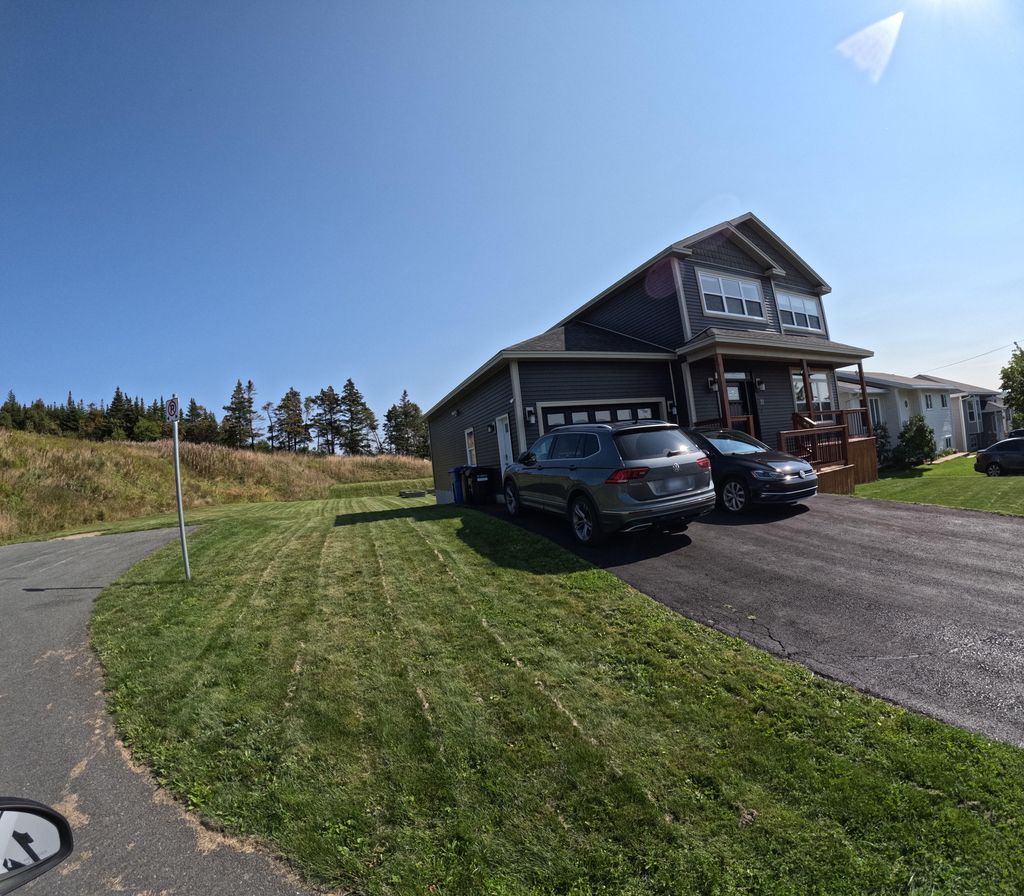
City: st_johns